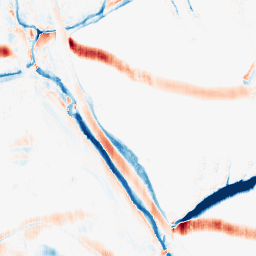
Category: morphological
Decomposition family: morphological_rect
Decomposition parameters: operation: average
width: 5
height: 20
Upsampling method: quintic
Upsampling parameters: scale: 8
Upsampling scale: 8